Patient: sex M, age 23
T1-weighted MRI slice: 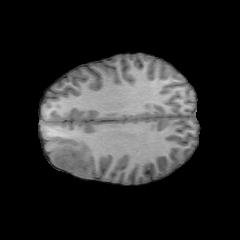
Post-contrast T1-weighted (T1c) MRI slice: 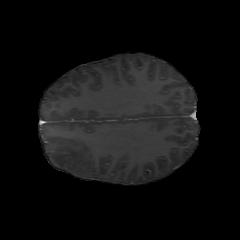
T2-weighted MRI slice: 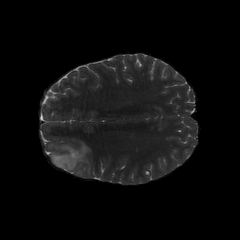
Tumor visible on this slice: yes
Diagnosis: Oligodendroglioma, IDH-mutant, 1p/19q-codeleted
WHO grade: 2